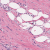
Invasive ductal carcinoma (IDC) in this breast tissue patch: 0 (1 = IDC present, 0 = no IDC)